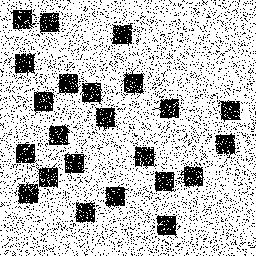
Squares: 23
Triangles: 0
Stars: 0
Total shapes: 23